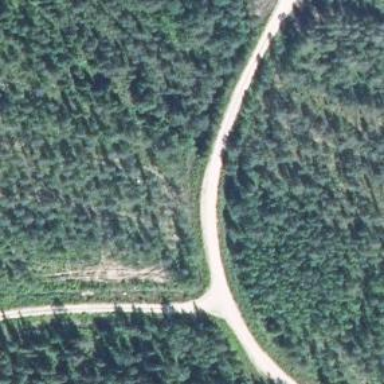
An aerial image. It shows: Unclassified road.